Interaction volume radius: 10 \u00c5
Interaction volume height: 35 \u00c5
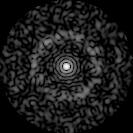
Disorder parameter: 0.8315